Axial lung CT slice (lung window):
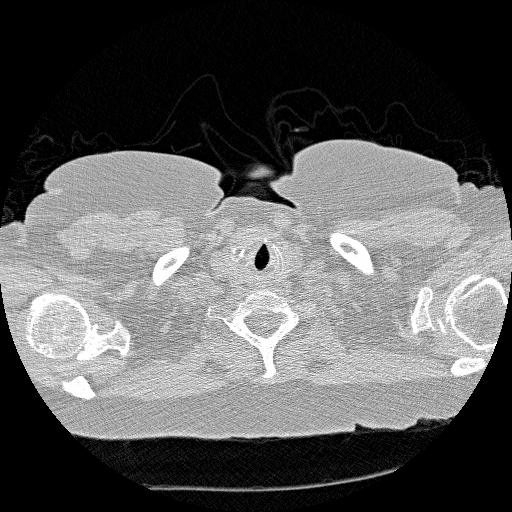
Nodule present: no